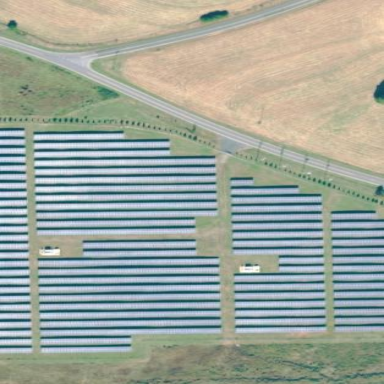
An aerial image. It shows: Solar power plant with photovoltaic technology surrounded by fence.